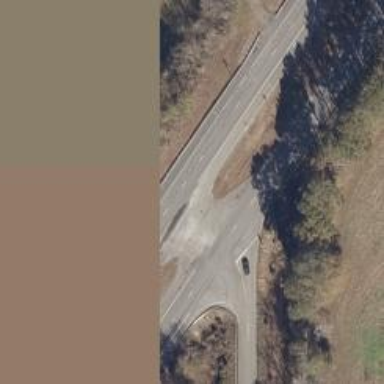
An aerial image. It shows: Primary highway.